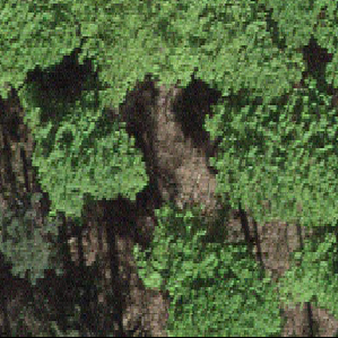
Label: other